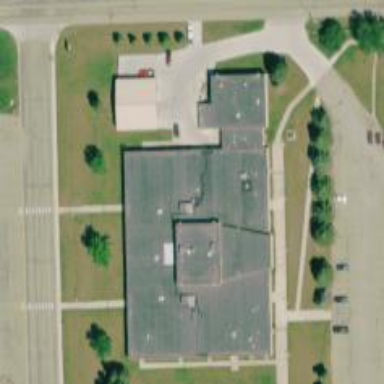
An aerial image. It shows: School building.